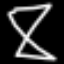
Label: hourglass